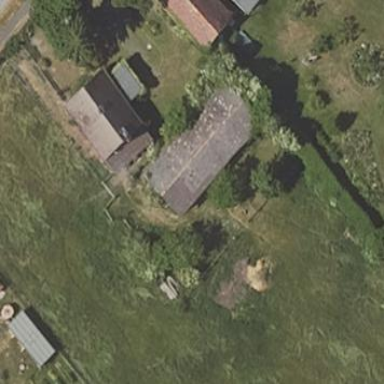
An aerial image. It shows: Shed building.